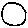
Label: circle